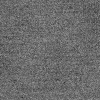
Atmospheric dust classification: dusty